【题型】解答题　【知识点】立体几何　【难度】easy
如图，四棱锥$P-ABCD$的底面是矩形，$PD\perp$底面$ABCD$，$AB=1$，$BC=\sqrt{2}$，四棱锥$P-ABCD$的体积为$\frac{\sqrt{2}}{3}$，$M$为$BC$的中点。

(1) 求证：$AM\perp PB$；
(2) 求直线$PM$与平面$PBD$所成的角的大小。（结果用反三角表示）
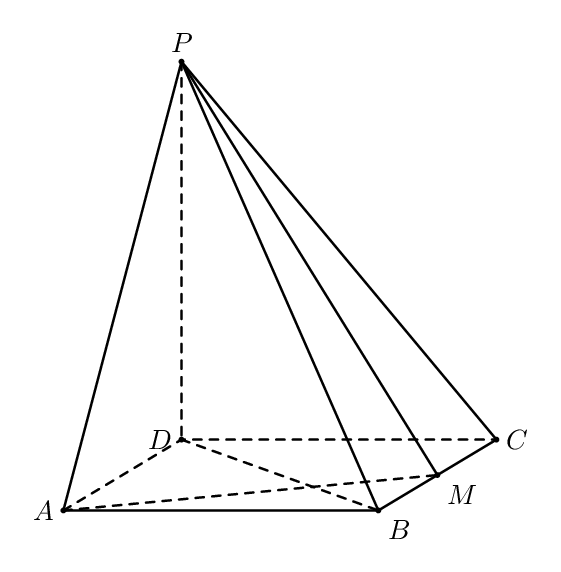
【解答】
\textbf{【答案】}
(1) 证明见解析；
(2) $\arccos\frac{\sqrt{210}}{15}$。

\textbf{【知识点】} 线面垂直证明线线垂直、求线面角、证明线面垂直、反三角函数。

\textbf{【分析】}
(1) 由$\text{Rt}\triangle ABM \sim \text{Rt}\triangle DAB$得到$AM\perp BD$，根据线面垂直的性质有$PD\perp AM$，再由线面垂直的判定、性质可证$AM\perp PB$；
(2) 设$AM$，$BD$相交于一点$O$，连接$OP$，易知$\angle MPO$是直线$PM$与平面$PBD$所成的角，进而求出角的大小。

\textbf{【详解】}
(1) 由题设，$\frac{BM}{AB}=\frac{AB}{AD}=\frac{\sqrt{2}}{2}$，且$\angle ABM=\angle DAB=90^\circ$，
故$\text{Rt}\triangle ABM \sim \text{Rt}\triangle DAB$，

所以$\angle BAM+\angle AMB=\angle BAM+\angle ABD=90^\circ$，故$AM\perp BD$。

因为$PD\perp$底面$ABCD$，$AM\subset$底面$ABCD$，所以$PD\perp AM$，
因为$PD\cap BD=D$，且$PD,BD\subset$面$PBD$，
所以$AM\perp$平面$PBD$，
又$PB\subset$平面$PBD$，则$AM\perp PB$。

(2) 设$AM$，$BD$相交于一点$O$，连接$OP$，由(1)知：$AM\perp$平面$PBD$，
所以$\angle MPO$是直线$PM$与平面$PBD$所成的角。

$\because DA^2=DO\cdot DB$，则$DO=\frac{2}{\sqrt{3}}$，
因为四棱锥$P-ABCD$的体积为$\frac{\sqrt{2}}{3}$，$PD\perp$底面$ABCD$，
所以$\frac{1}{3}\times\sqrt{2}\times PD=\frac{\sqrt{2}}{3}$，所以$PD=1$，
$\therefore OP=\sqrt{PD^2+OD^2}=\frac{\sqrt{21}}{3}$，$PM=\sqrt{PD^2+DM^2}=\sqrt{1+1+\frac{1}{2}}=\frac{\sqrt{10}}{2}$，
所以$\cos\angle MPO=\frac{OP}{MP}=\frac{\frac{\sqrt{21}}{3}}{\frac{\sqrt{10}}{2}}=\frac{\sqrt{210}}{15}$，
所以所求线面角的大小为$\arccos\frac{\sqrt{210}}{15}$。

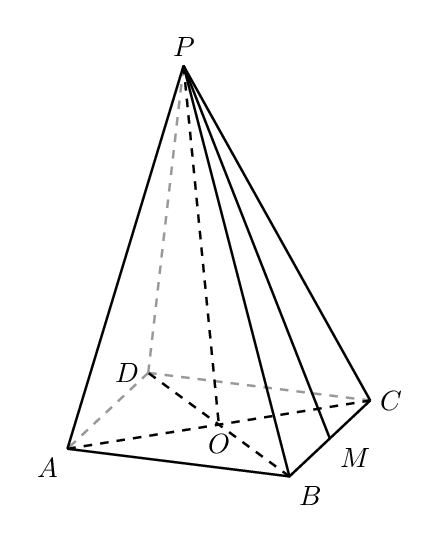